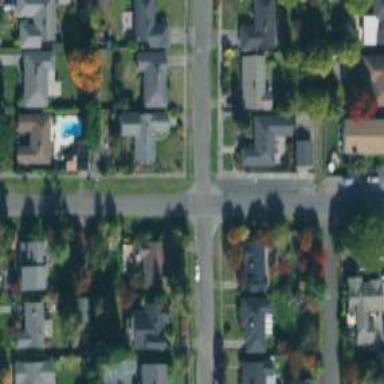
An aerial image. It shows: Residential road with sidewalk on the left.